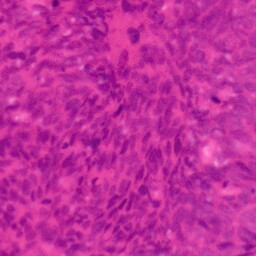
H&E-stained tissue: Colon